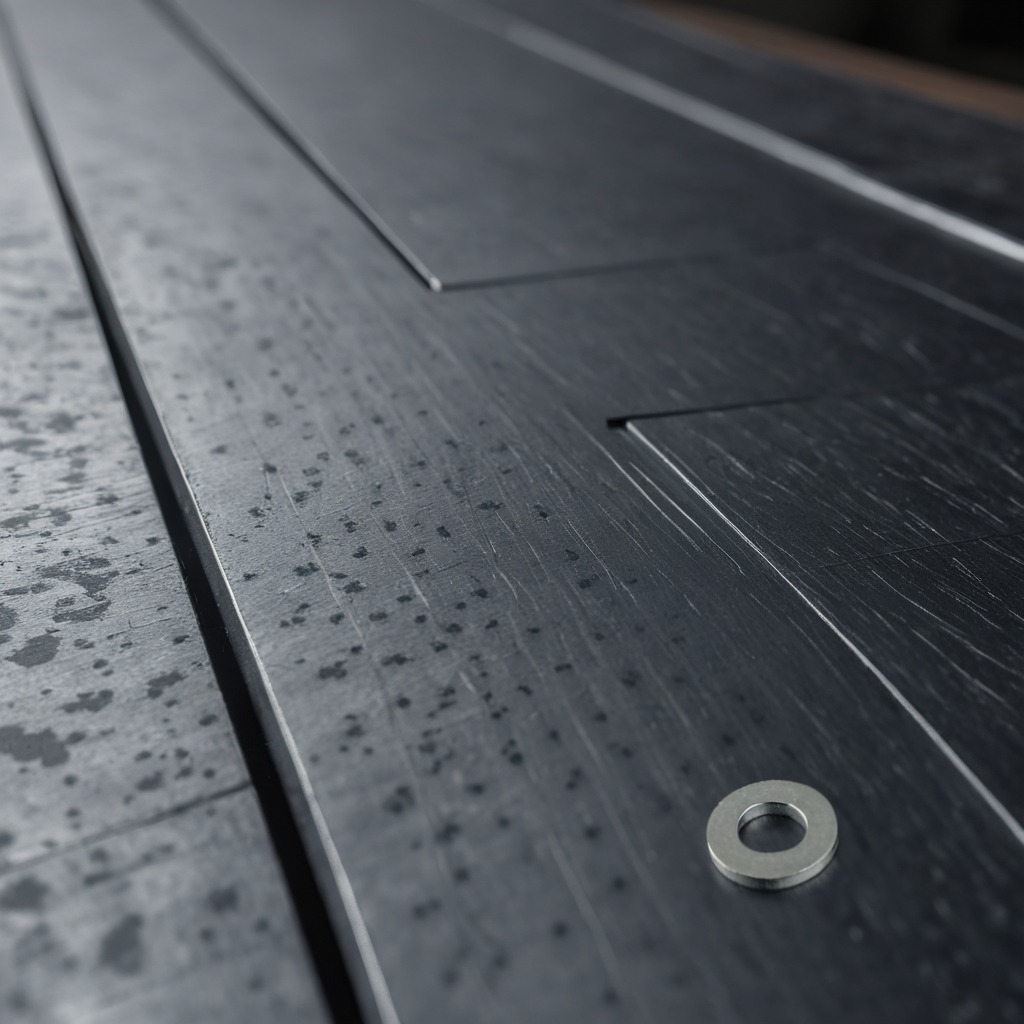
A flat metal washer is lying on the cold steel table in a mining workshop.